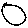
Label: circle